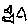
Label: fish